Question: How could I add this type of welcome screen to my own application?
Also what is this view called? (See Screenshot)

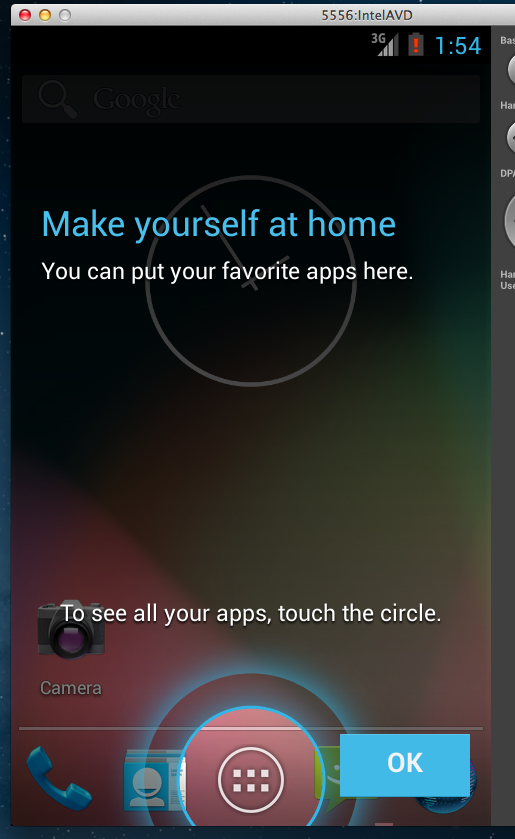
Answer: The is a library on git-hub exactly for this purpose you can use:
<URL>
And take a look at this posts if you want to implement some thing like this:
<URL>
<URL>